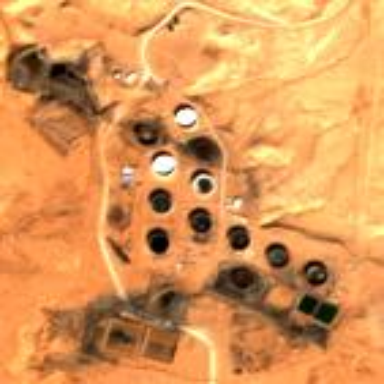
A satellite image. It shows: Industrial area dedicated to oil storage.